Question: I'm new to qQuery and have not done a whole lot in javascript.
I've a small jVectorMap with about 10 countries on it and I want to draw a small pie chart on top of each country.
I see that you can create markers, but I can't see how you would assign custom markers to a country.
I am happy just to draw directly on top of the jVectorMap using a SVG plugin, but I can't seem to get that to work.
E.g. using the "jQuery SVG" plugin, I've tried to draw a circle on top of the map. Here's the code:
'''
<html>
<head>
<link rel="stylesheet" href="jquery-jvectormap-1.1.1.css" type="text/css" media="screen"/>
<link rel="stylesheet" href="jquery.svg.css" type="text/css" media="screen"/>
<script src="jquery-1.8.0.min.js"></script>
<script src="jquery-jvectormap-1.1.1.min.js"></script>
<script src="jquery-jvectormap-north-west-europe.js"></script>
<script src="jquery.svg.min.js"></script>
<script>
function drawCircle(svg) {
svg.circle(75, 75, 50, {fill: 'none', stroke: 'red', strokeWidth: 3});
}
</script>
</head>
<body>
<div id="europe-map" style="width: 400px; height: 400px"></div>
<script>
$(function(){
$('#europe-map').vectorMap({
map: 'north-west-europe',
focusOn: {
x: 0.3,
y: 0.4,
scale: 1.25
},
});
});
$('#europe-map').svg({onLoad: drawCircle});
</script>
</body>
</html>
'''
And here's the result:

Effectively, a duplicate div is created for the jQuery SVG "canvas" and the world map is pushed down. Is it possible to reference the SVG drawing space used by jVectorMap to draw stuff on?
Perhaps there is a better way to do this using custom markers or something like that?
Many thanks, and apologies if this is a silly question.
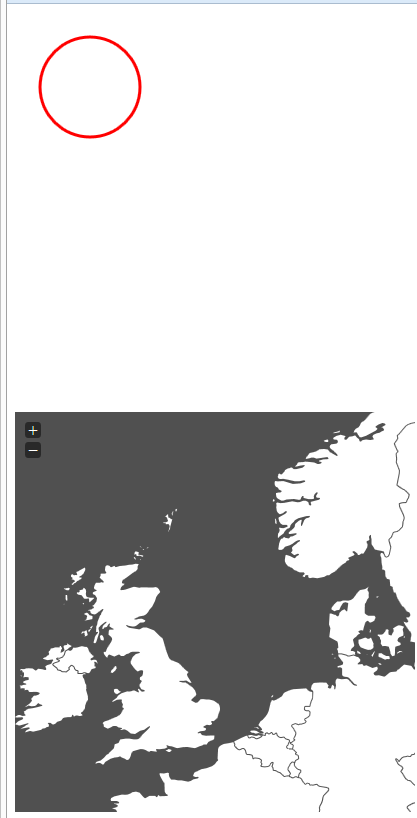
Answer: You need to use CSS to pull the two layers over the top of one another. Create the following HTML:
'''
<div id="mapContainer" style="position:relative">
<div id="europe-map" style="position:absolute;top:0px;left:0px"></div>
<div id="europe-map-overlay" style="position:absolute;top:0px;left:0px"></div>
</div>
'''
Now, instead of applying
'''
$('#europe-map').svg({onLoad: drawCircle});
'''
use
'''
$('#europe-map-overlay').svg({onLoad: drawCircle});
'''
instead.
This will put the circle on top of the map. If you want to put the circle on specific latitude-longitude coordinates, use the Jvectormap 'latLngToPoint()' method to make the covnersion.